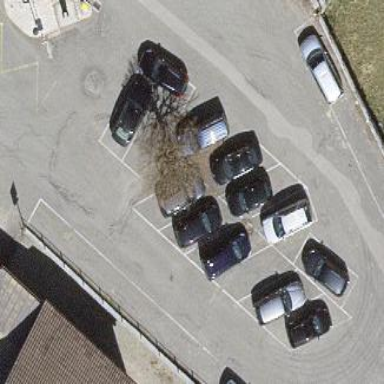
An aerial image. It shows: Parking aisle designated as service road.